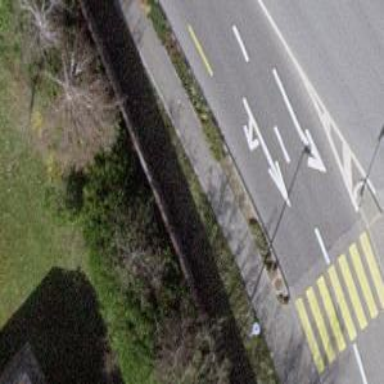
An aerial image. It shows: Platform for public transport on the road.